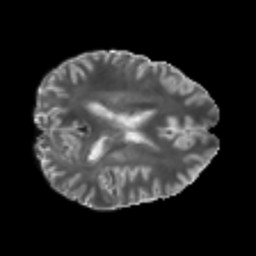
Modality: T2w
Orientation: axial
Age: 22
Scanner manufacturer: philips
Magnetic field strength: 3 T
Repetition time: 8.6 s
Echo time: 0.127 s